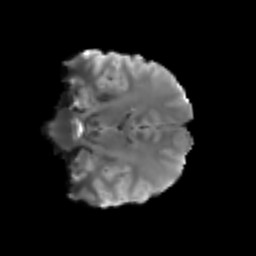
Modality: T2w
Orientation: coronal
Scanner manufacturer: siemens
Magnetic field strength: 3 T
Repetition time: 3.6 s
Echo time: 0.092 s